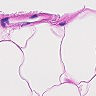
Metastatic tissue present: no